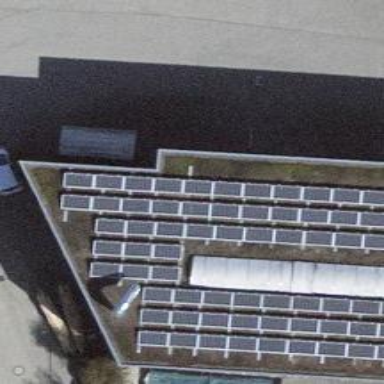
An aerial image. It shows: Solar power generator with photovoltaic panels.